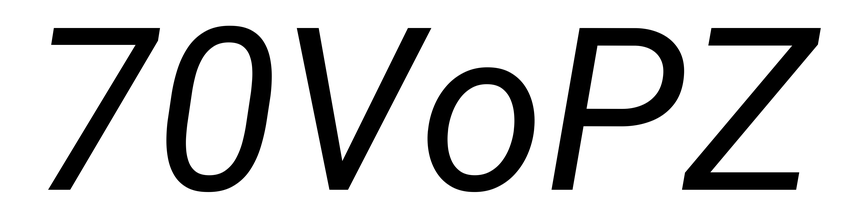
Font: Roboto-Italic_Italic